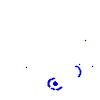
Particle: electron